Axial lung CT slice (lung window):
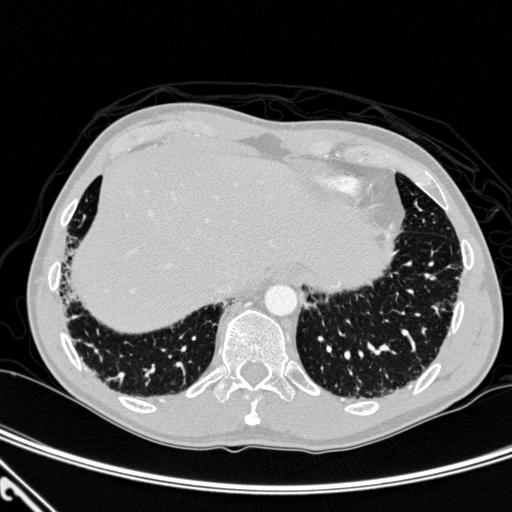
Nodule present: no